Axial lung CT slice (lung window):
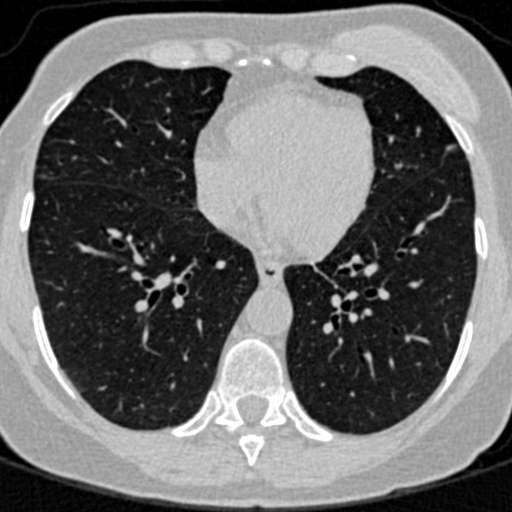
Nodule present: no